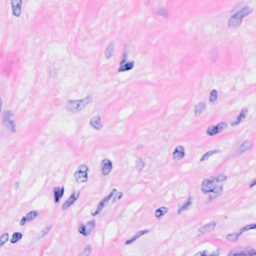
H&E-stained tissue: Breast